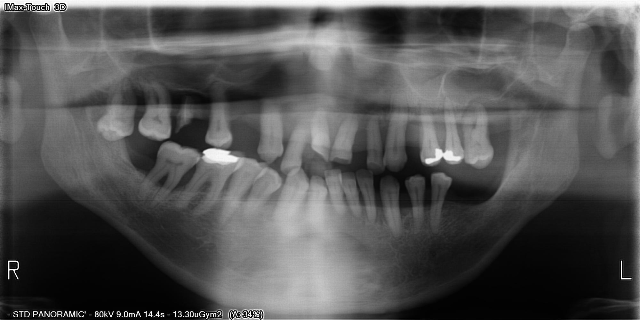
adult